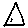
Label: triangle